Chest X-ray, AP view. Patient: 60 years old, sex M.
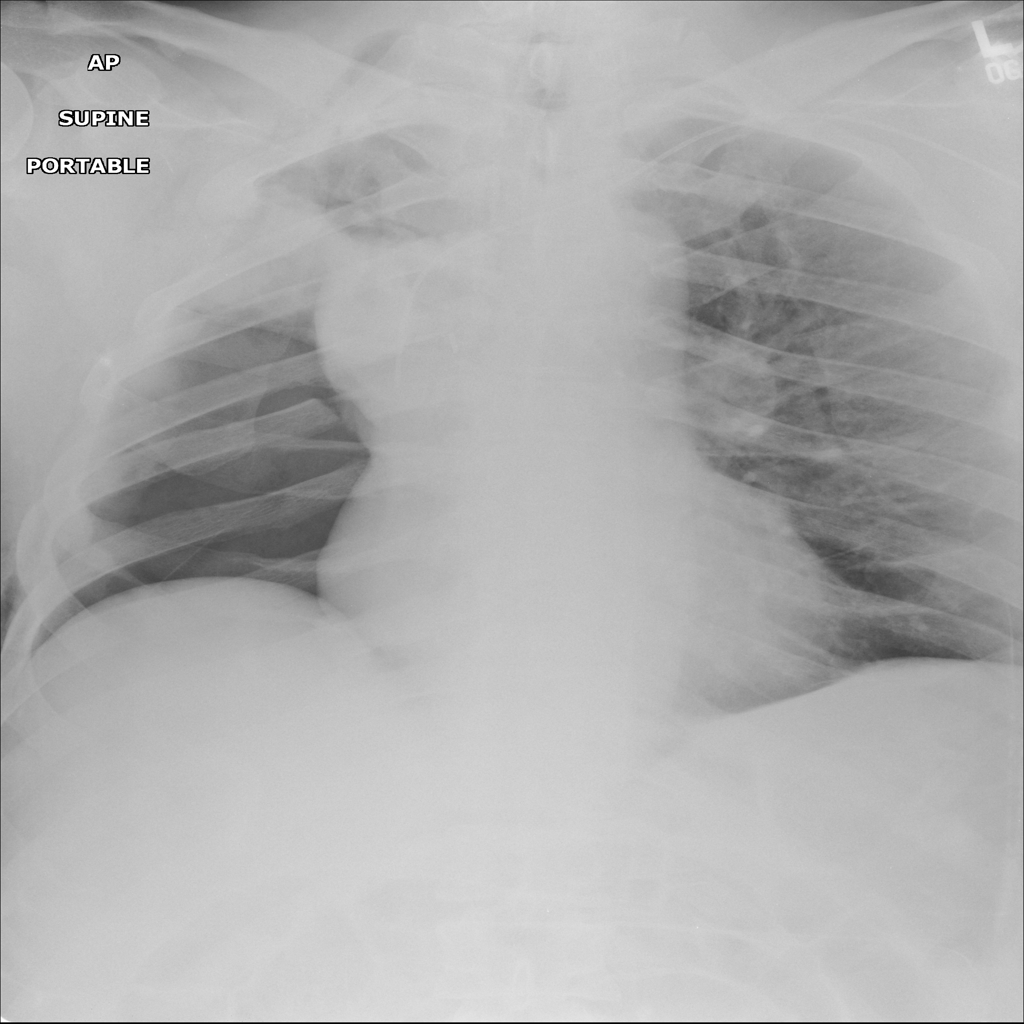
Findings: No Finding